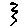
Label: zigzag